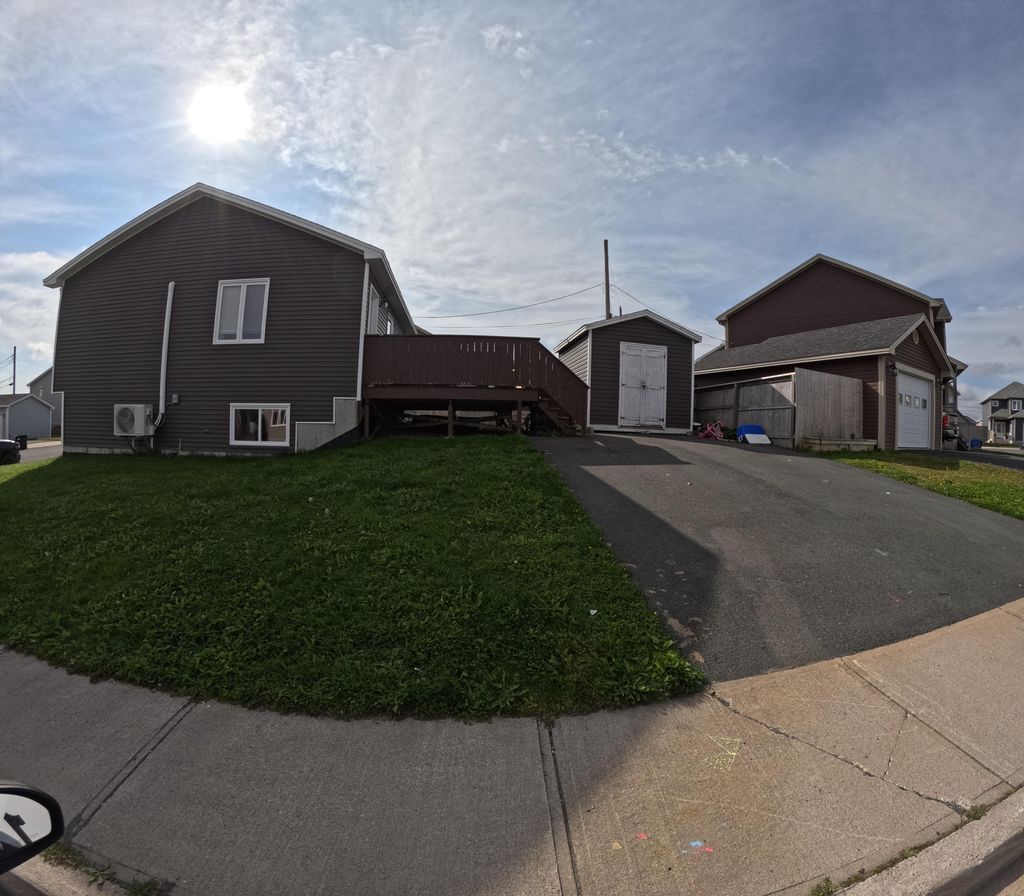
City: st_johns